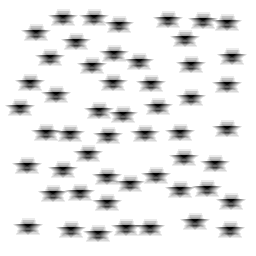
Squares: 0
Triangles: 0
Stars: 52
Total shapes: 52